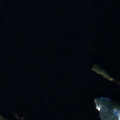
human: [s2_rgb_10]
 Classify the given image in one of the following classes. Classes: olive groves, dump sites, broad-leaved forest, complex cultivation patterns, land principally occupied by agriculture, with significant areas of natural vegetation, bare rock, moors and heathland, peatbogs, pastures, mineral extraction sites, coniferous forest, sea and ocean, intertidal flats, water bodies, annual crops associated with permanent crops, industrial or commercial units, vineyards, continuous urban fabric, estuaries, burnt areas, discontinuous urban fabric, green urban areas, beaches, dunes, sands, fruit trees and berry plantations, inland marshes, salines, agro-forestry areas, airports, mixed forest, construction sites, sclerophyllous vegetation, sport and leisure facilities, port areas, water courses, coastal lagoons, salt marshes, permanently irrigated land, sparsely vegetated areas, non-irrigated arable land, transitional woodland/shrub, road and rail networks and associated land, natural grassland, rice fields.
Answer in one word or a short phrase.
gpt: coniferous forest, water bodies